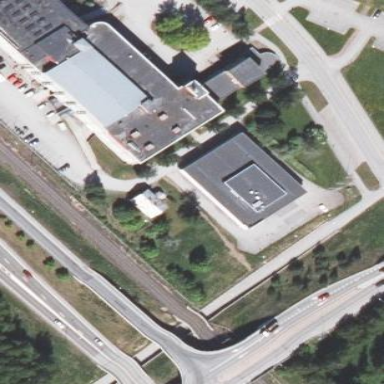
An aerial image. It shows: Office building.